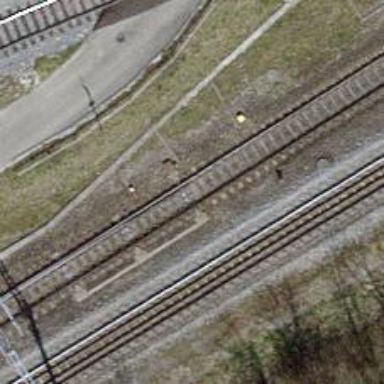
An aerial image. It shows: Railway switch.